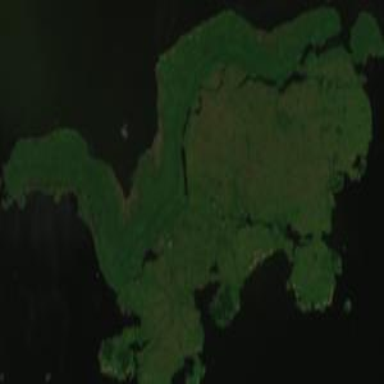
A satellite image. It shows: Island covered with grassland.